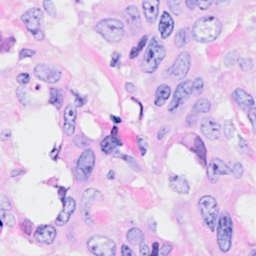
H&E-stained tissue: Breast